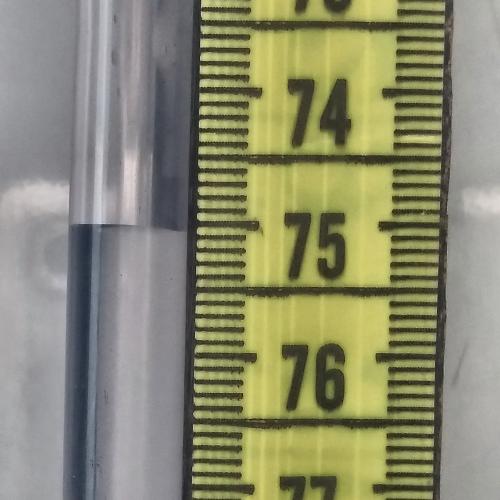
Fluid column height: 75.1 cm